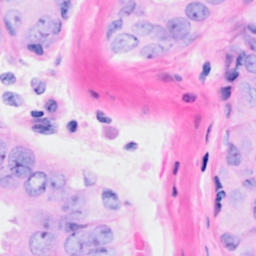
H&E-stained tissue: Breast